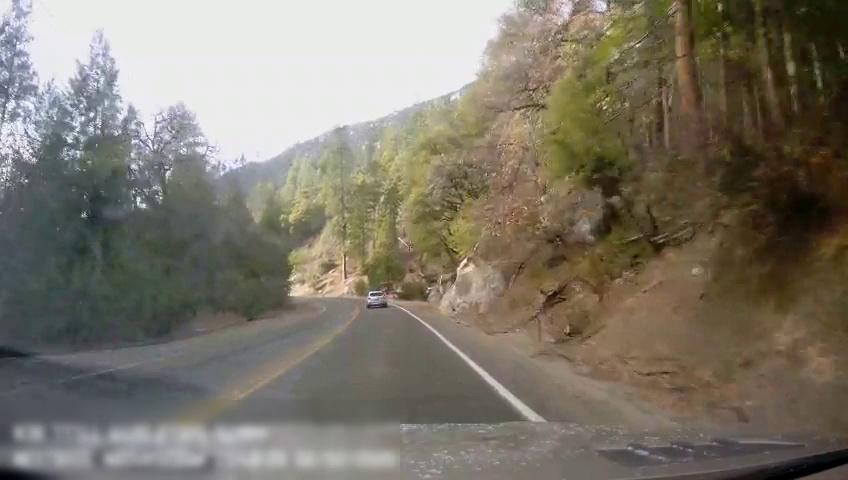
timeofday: Day
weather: Sunny
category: Drivable Space
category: Vehicles | Car
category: Lanes | Opposite Lane
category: Lanes | Current Lane
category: Lanes | Current Lane